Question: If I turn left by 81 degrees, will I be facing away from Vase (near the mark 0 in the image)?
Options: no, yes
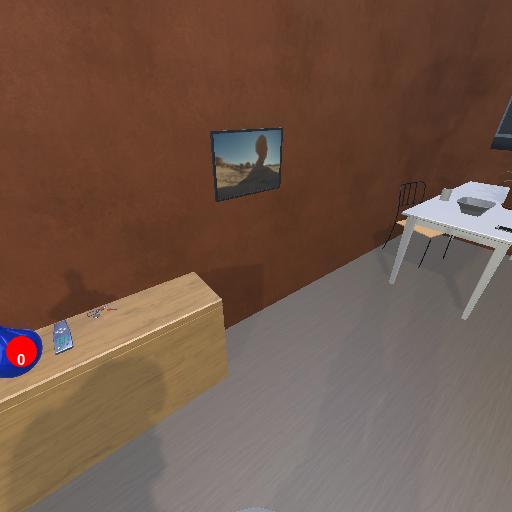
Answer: no